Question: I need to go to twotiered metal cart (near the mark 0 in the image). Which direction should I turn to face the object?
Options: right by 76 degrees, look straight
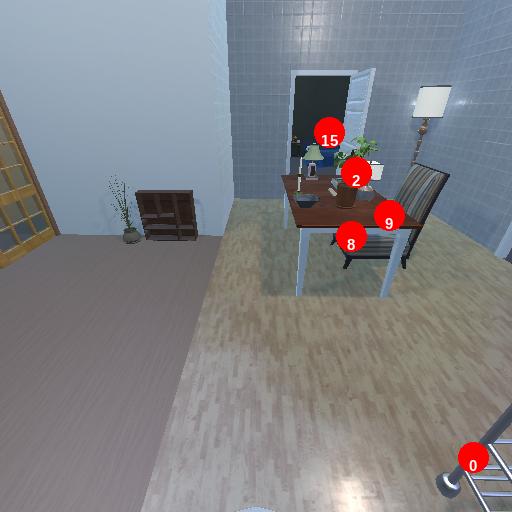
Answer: right by 76 degrees